Current action and preconditions to check: trajectory_clear

Your task: For each precondition in the list above, predict whether it will hold at this action.

Consider the current scene as observed from the mobile robot's camera, and analyze the predicted future states of all dynamic agents (e.g., people, animals, vehicles, or any moving entities) within the NEXT SECOND.

IMPORTANT: Only answer "very likely" if you are absolutely certain—based on strong, clear evidence—that a dynamic agent will violate the precondition in the predicted future state. Do NOT answer "very likely" for unlikely, ambiguous, or low-probability risks.

Ask yourself for each precondition: Is there a high probability, with clear and convincing evidence, that the predicted future states of any dynamic agent will interfere with the predicted future state of the currently executing action within the NEXT SECOND, causing that precondition to fail?

Assess the risk level based on these predictions. Use "likely" or "very likely" if motions create a clear risk of interference.

Use "neutral" or "improbable" if agents are nearby but their predicted paths are clearly diverging or non-conflicting.

Failure Risk Categories: "very improbable", "improbable", "neutral", "likely", "very likely"

Answer Format: Output ONLY the probability_of_failure value from these categories: "very improbable", "improbable", "neutral", "likely", "very likely"

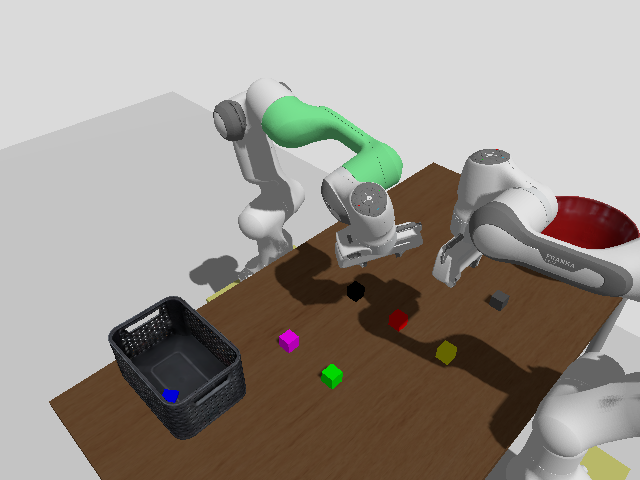

Answer: neutral